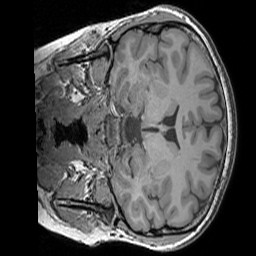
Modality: T1w
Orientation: coronal
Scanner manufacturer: siemens
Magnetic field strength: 3 T
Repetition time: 1.83 s
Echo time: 0.00303 s